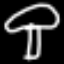
Label: mushroom